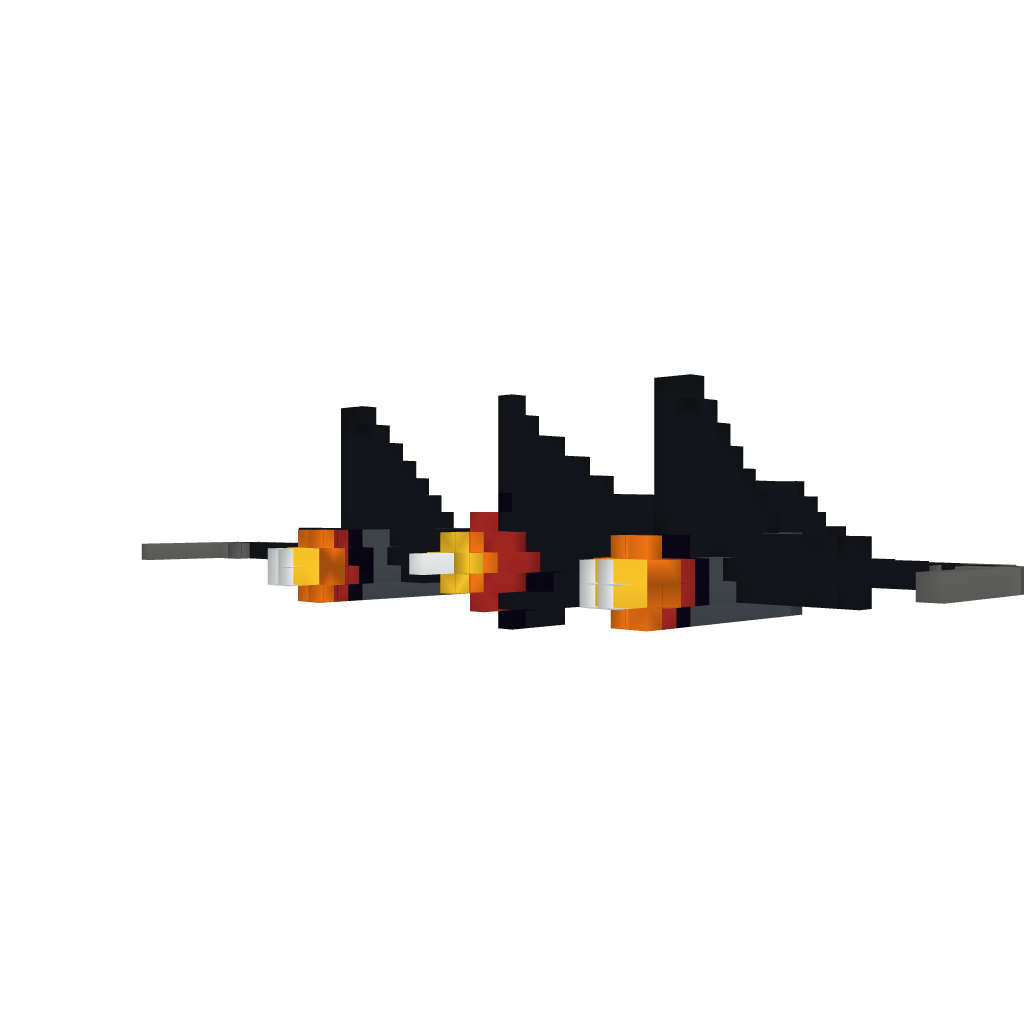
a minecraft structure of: Blackbird Aircraft